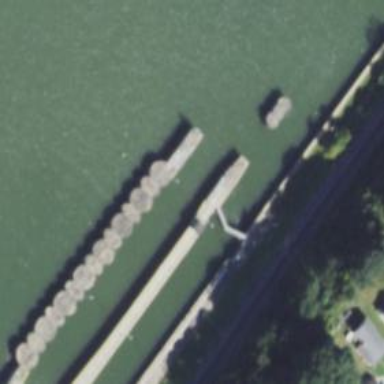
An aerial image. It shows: Lock gate along waterway.